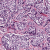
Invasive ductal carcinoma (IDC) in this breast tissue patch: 1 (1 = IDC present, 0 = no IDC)